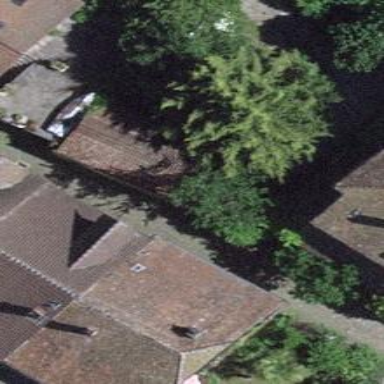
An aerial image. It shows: Alley with surface made of sett.